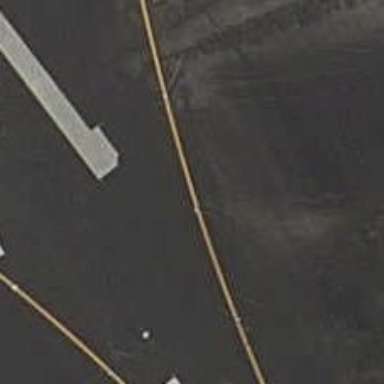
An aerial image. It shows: Image of taxiway at airport.